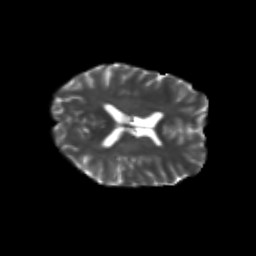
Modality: T2w
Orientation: axial
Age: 25
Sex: female
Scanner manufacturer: siemens
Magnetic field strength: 3 T
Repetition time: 3.5 s
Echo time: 0.104 s